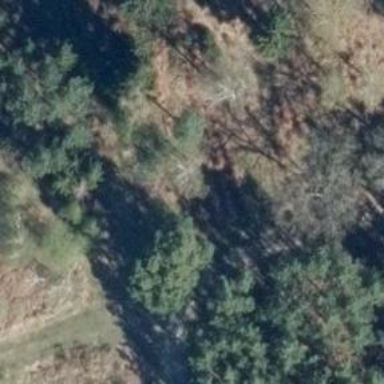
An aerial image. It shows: Hunting stand.